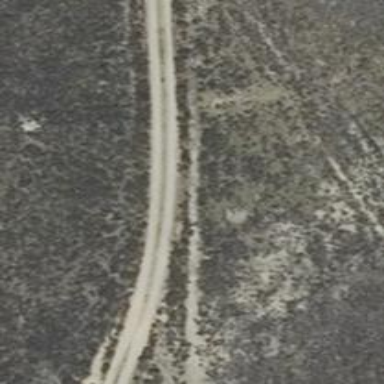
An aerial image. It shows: Dirt track with grade 4 track type.